Aerial crown-view tile of a tropical tree (Barro Colorado Island, Panama), acquired 20250616:
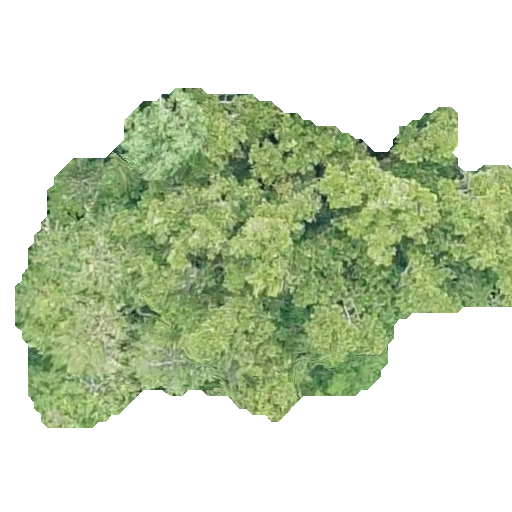
Species: Genipa americana
GBIF accepted scientific name: Genipa americana
Crown area: 178.076 m²